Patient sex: M
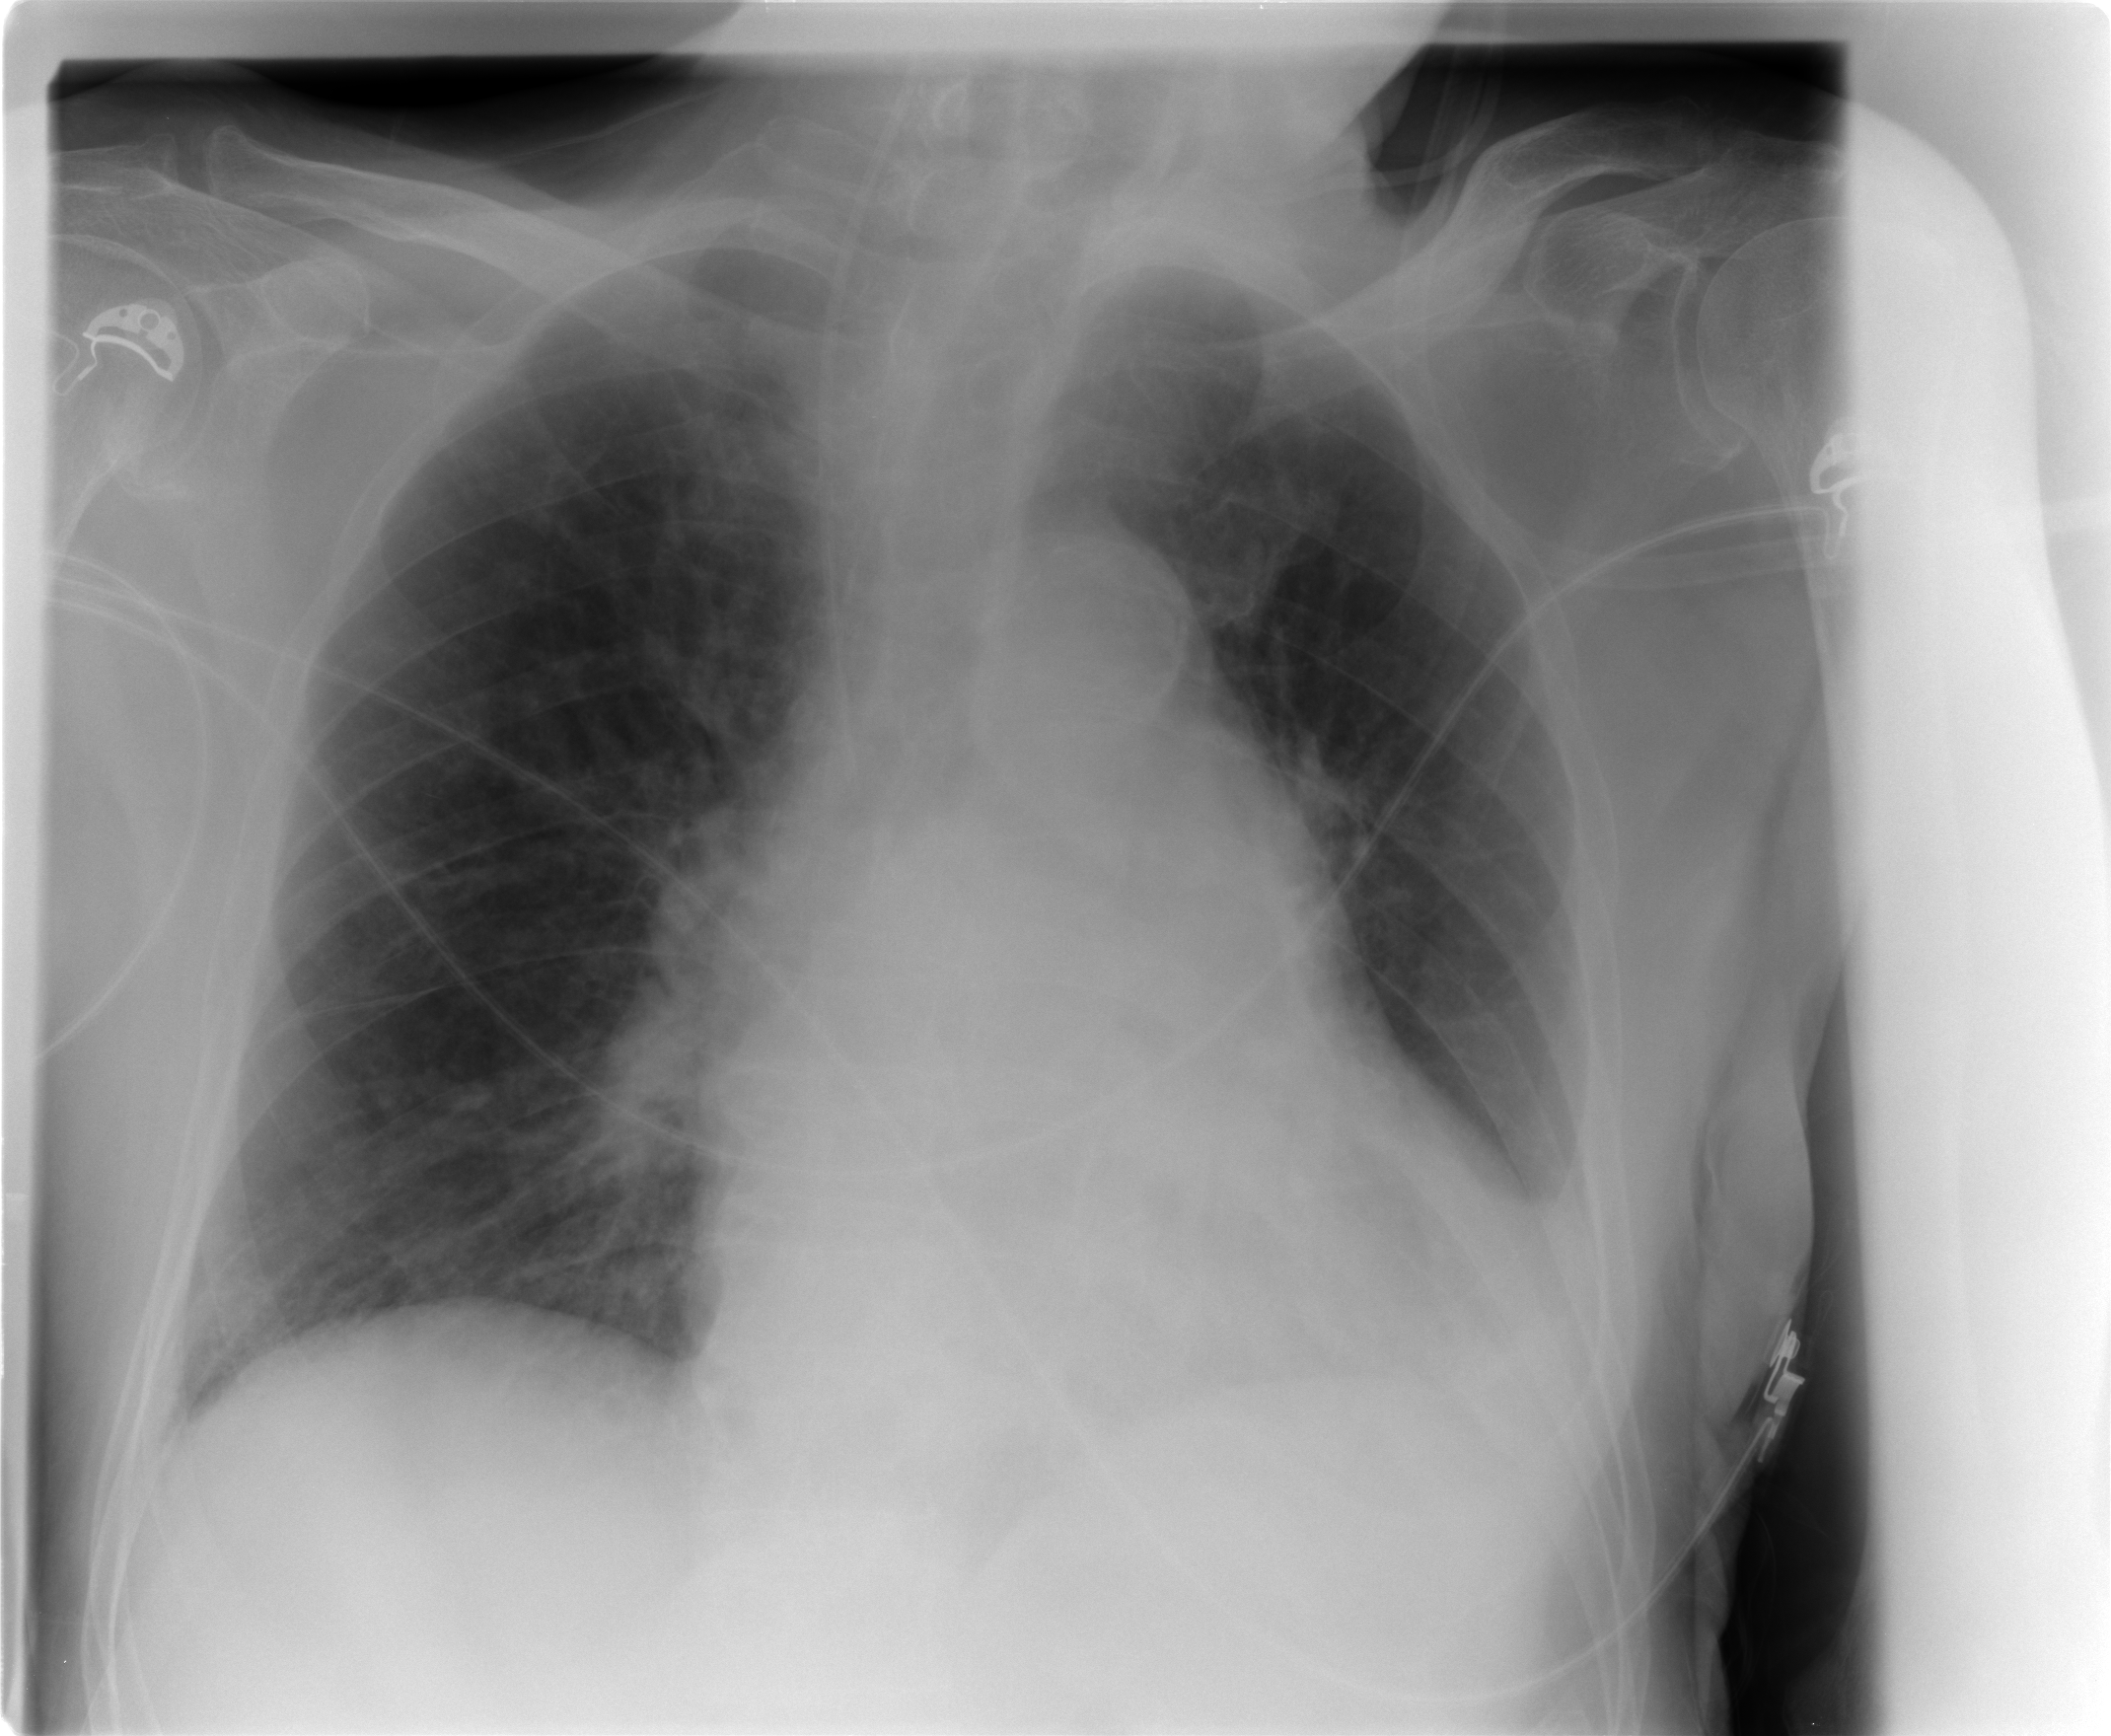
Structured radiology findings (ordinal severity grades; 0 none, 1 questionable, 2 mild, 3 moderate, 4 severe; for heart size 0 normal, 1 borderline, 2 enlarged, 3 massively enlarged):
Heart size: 2
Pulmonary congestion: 2
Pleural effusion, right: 0
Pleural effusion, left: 2
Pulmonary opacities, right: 0
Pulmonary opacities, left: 0
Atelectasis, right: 2
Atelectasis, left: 1